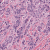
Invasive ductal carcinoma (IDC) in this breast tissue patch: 1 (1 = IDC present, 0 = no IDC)